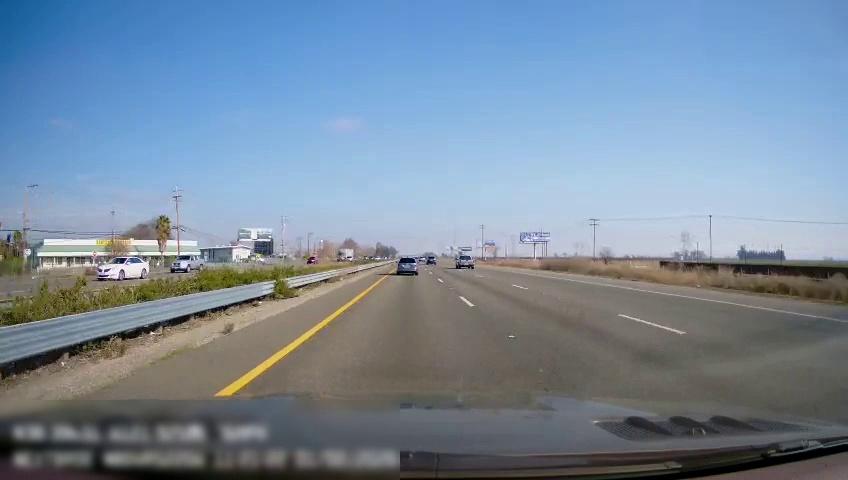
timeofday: Day
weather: Sunny
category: Drivable Space
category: Drivable Space
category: Vehicles | Car
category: Vehicles | Car
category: Vehicles | Car
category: Vehicles | Truck
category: Vehicles | Car
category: Vehicles | Car
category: Vehicles | Truck
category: Lanes | Current Lane
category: Lanes | Current Lane
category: Lanes | Alternate Lane
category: Lanes | Alternate Lane